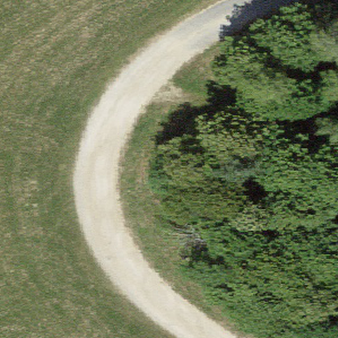
Label: other